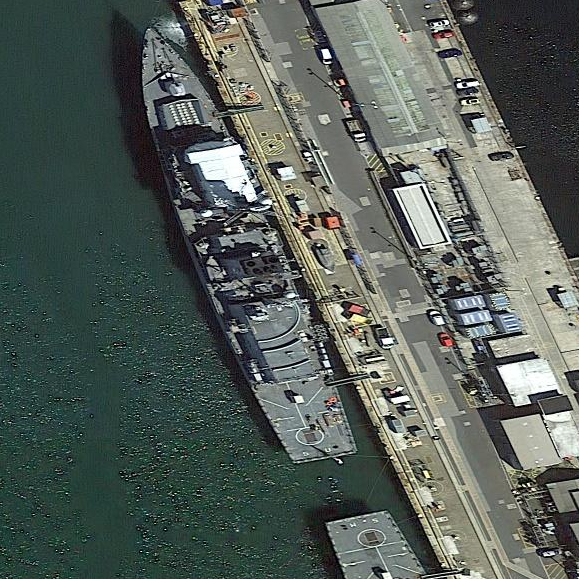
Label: Type_45_destroyer